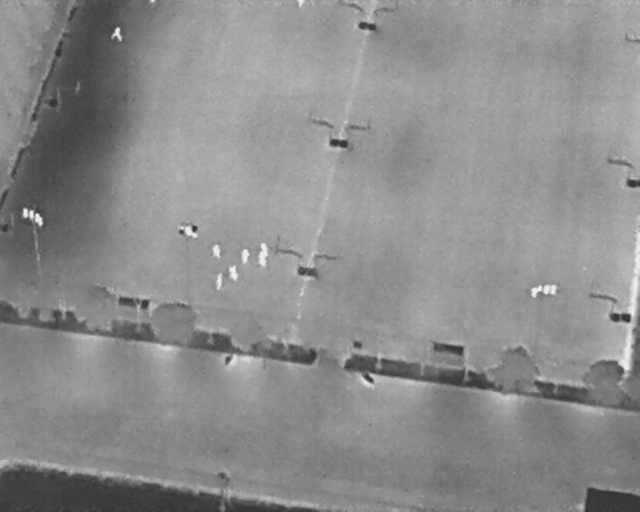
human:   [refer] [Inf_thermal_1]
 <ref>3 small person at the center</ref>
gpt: <box>[[32, 48, 34, 49, 2], [39, 49, 42, 51, 2], [40, 47, 42, 49, 2]]</box>

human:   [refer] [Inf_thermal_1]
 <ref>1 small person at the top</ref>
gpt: <box>[[46, 0, 47, 1, 2]]</box>

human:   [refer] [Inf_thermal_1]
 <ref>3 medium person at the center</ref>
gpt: <box>[[36, 49, 39, 50, 2], [35, 52, 37, 54, 2], [32, 54, 35, 55, 2]]</box>